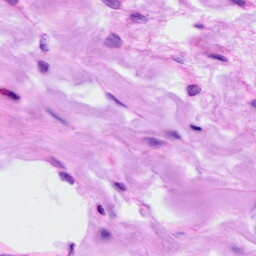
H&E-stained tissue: Breast